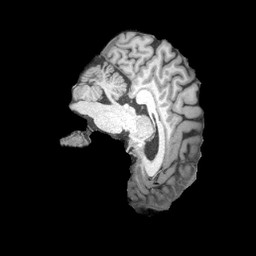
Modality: T1w
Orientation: sagittal
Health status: healthy